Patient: sex F, age 83
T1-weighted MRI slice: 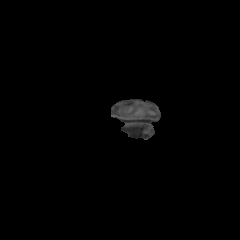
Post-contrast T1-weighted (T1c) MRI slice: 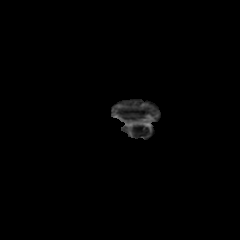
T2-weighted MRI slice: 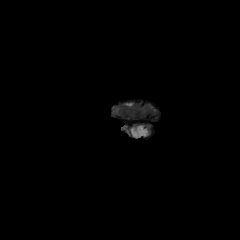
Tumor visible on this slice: no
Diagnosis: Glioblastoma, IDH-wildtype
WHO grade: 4